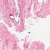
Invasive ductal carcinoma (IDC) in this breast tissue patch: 0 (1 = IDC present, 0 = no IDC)